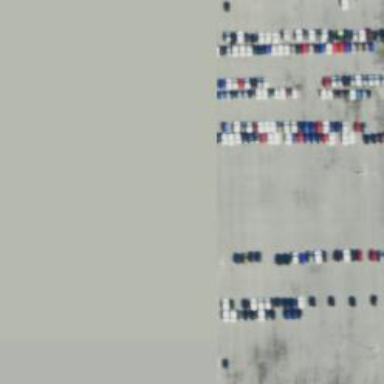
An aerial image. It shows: Parking area with asphalt surface.